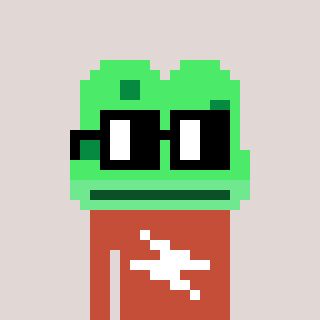
a pixel art character with square black glasses, a frog-shaped head and a rust-colored body on a warm background